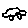
Label: car